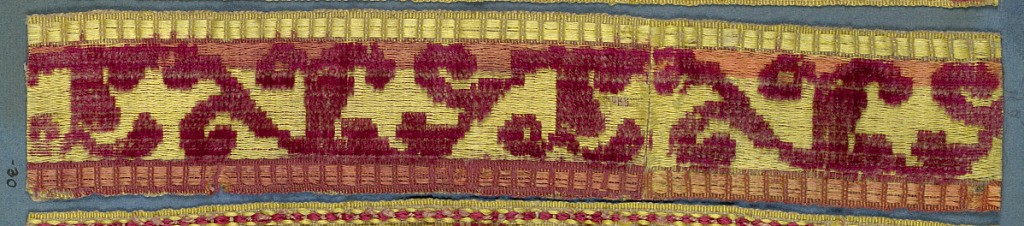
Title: Trimming
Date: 19th century
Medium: silk Technique: uncut supplementary warp pile on satin ground
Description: Trimming fragment in a design of an angular stem with leaves in uncut red velvet on a yellow satin ground. One border is yellow, and the other is red.